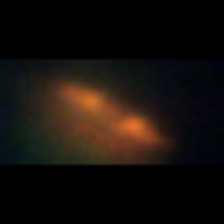
Taxon: Pennate
Group: Diatoms